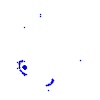
Particle: pion